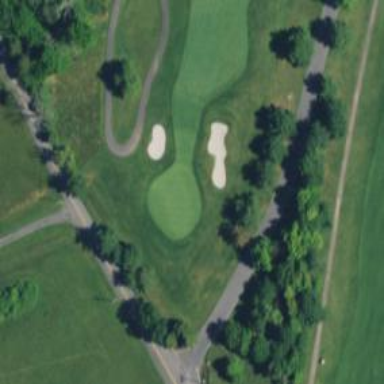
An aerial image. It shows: View of golf hole.